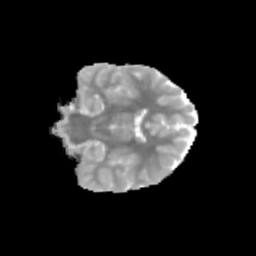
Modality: MD
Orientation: coronal
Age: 9
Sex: female
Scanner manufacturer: siemens
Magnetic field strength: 3 T
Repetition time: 3.8 s
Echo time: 0.07 s